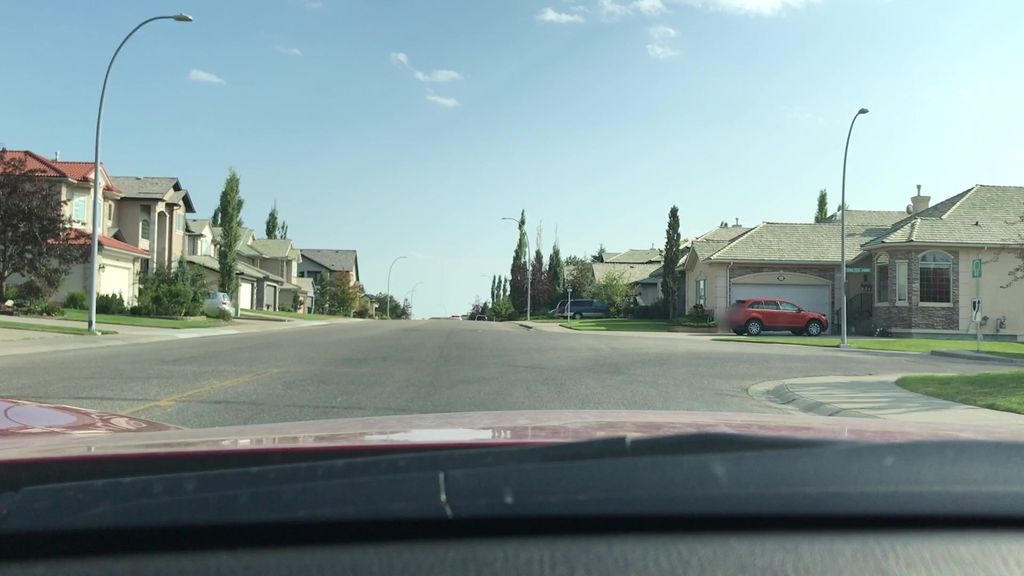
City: calgary